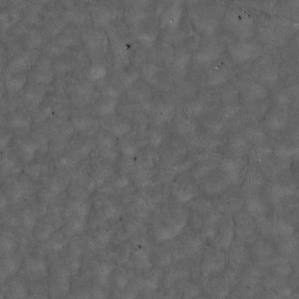
Label: non_frost